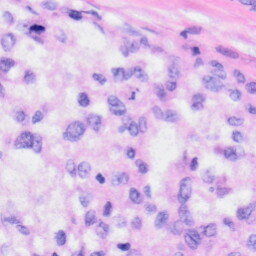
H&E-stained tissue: Liver